Aerial crown-view tile of a tropical tree (Barro Colorado Island, Panama), acquired 20250616:
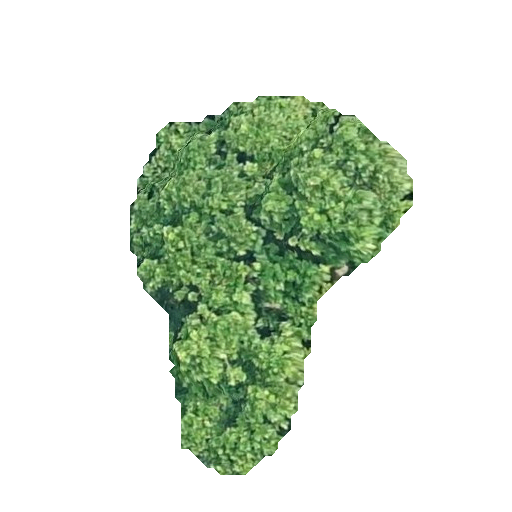
Species: Anacardium excelsum
GBIF accepted scientific name: Anacardium excelsum
Crown area: 95.206 m²